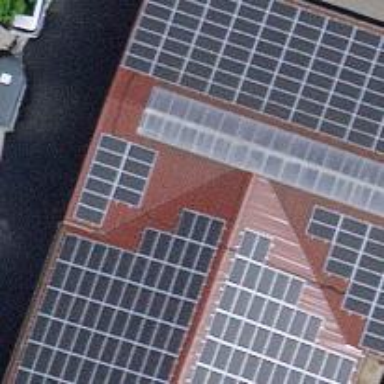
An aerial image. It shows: Solar power generator with photovoltaic panels.